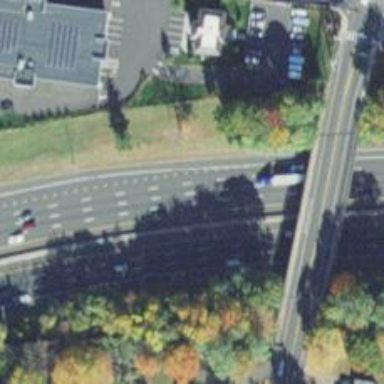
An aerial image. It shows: Motorway junction.